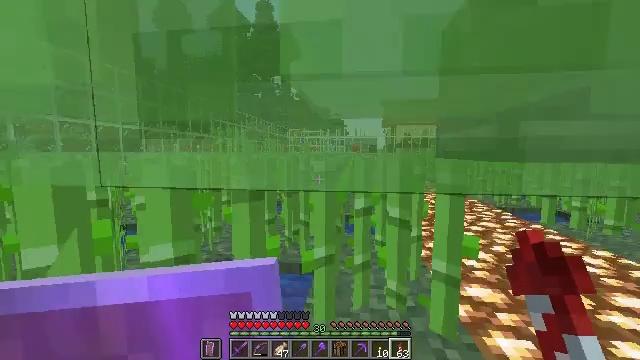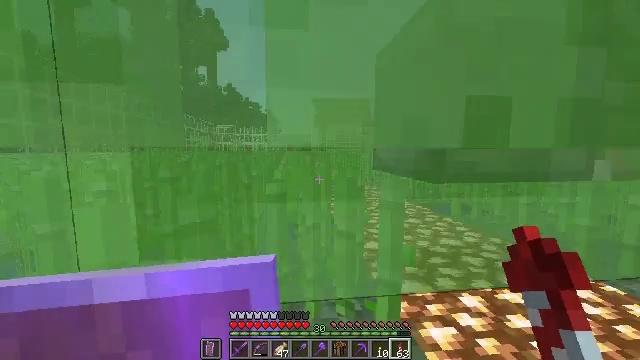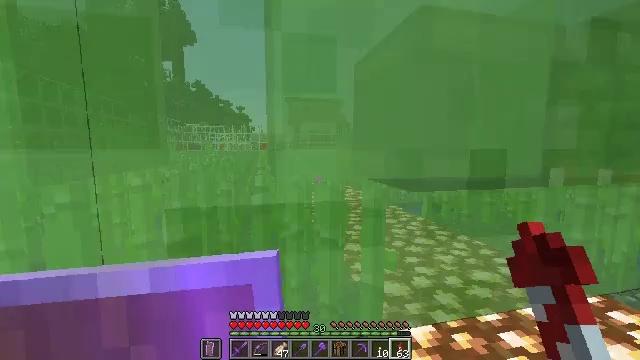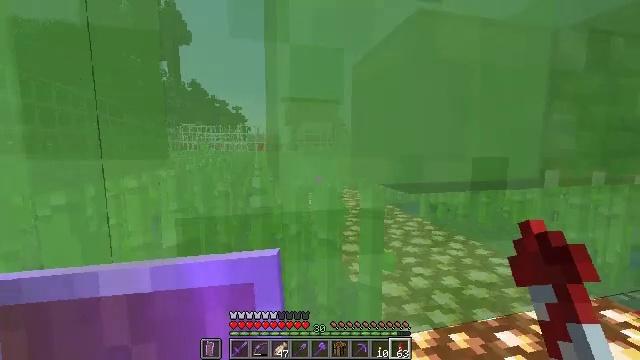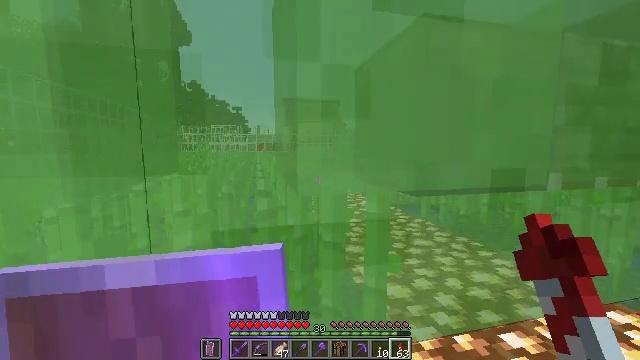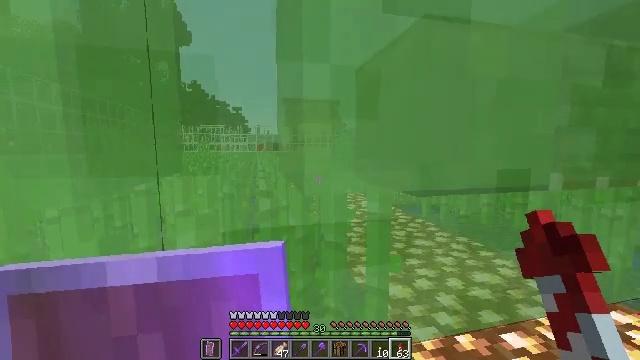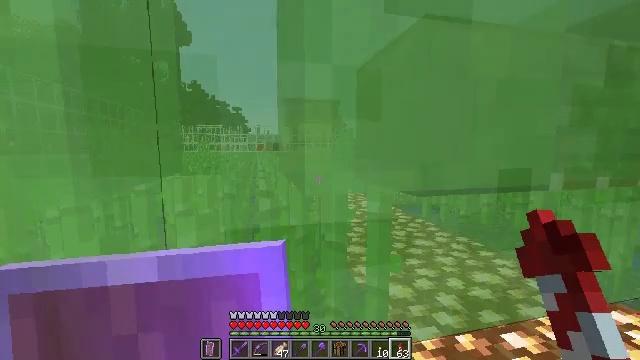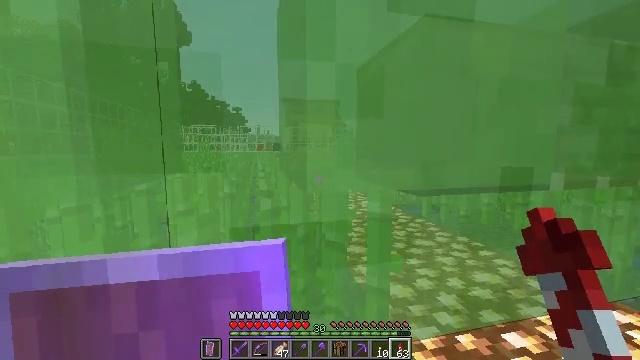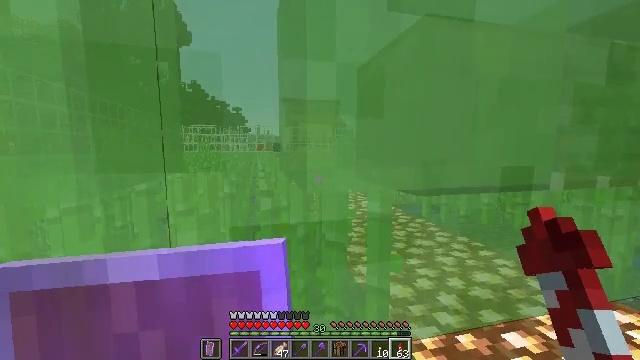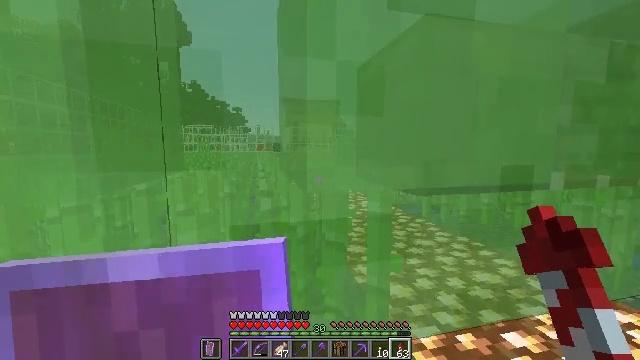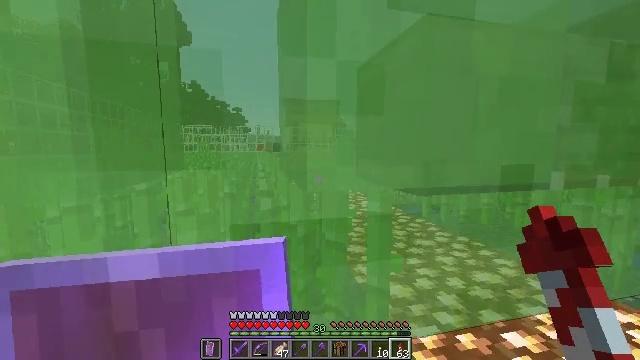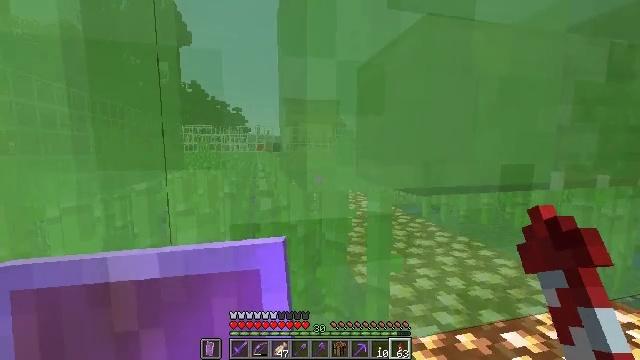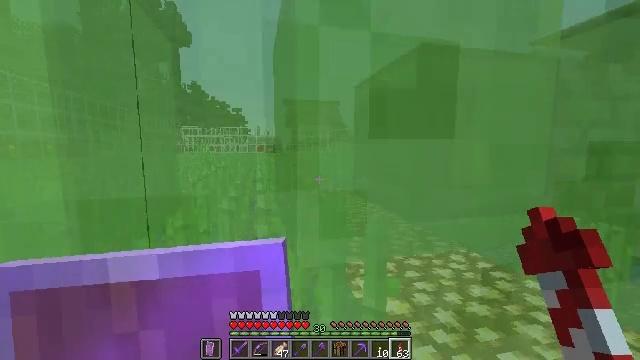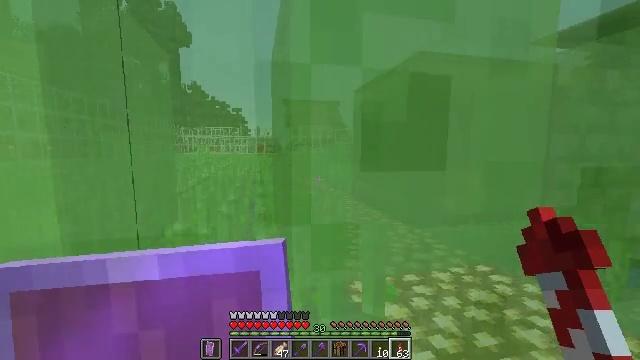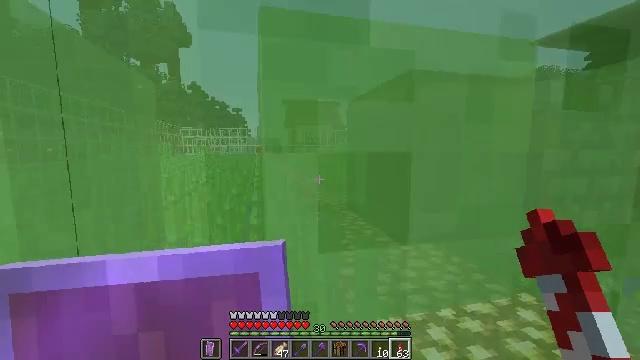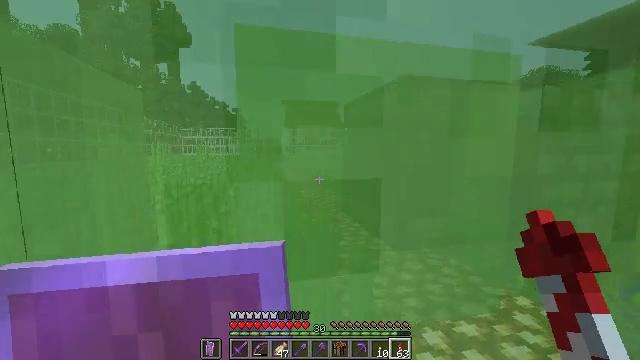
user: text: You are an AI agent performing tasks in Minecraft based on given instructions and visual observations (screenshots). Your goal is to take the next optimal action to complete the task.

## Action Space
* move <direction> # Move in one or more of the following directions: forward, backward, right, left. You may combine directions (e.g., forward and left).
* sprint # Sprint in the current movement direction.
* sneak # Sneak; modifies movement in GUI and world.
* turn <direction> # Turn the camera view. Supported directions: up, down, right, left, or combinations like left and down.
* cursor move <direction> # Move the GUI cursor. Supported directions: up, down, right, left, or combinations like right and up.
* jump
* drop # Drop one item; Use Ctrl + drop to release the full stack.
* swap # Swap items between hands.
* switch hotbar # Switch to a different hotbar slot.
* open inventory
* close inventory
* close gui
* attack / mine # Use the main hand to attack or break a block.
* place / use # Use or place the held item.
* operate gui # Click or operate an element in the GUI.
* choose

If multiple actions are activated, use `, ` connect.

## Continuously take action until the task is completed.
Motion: motion action
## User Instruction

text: Attack the sticky piston to retrieve it.
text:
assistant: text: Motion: sneak, turn right
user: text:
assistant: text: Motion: sneak, turn right
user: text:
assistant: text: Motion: sneak
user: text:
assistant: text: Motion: sneak
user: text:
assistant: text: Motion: sneak
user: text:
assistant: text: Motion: sneak
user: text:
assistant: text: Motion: sneak
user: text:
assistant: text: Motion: sneak
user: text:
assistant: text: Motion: sneak
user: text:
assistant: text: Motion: sneak
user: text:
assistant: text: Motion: no_op
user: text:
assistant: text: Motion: move forward
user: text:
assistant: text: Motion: move forward
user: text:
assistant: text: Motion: move forward
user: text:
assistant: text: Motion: move forward
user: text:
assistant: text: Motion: move forward
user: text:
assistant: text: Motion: move forward, turn right and down
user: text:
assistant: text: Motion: move forward, turn right and down
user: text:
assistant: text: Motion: move forward, turn right and down
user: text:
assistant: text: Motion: move forward and move right, turn right and down
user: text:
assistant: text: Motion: move forward and move right
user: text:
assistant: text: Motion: move right
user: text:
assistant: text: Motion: move right
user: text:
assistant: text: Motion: no_op
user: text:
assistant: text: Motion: no_op
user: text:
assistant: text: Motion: no_op
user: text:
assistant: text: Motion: no_op
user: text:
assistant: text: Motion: no_op
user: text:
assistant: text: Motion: no_op
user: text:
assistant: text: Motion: no_op